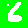
Digit: 6